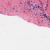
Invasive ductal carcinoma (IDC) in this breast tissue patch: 0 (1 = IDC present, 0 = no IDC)